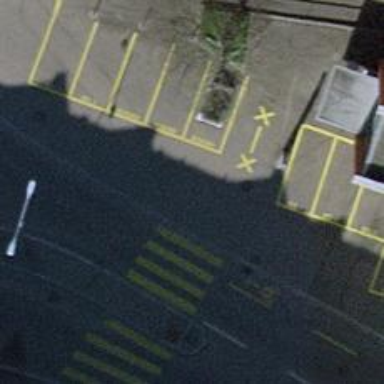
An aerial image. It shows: Kerb serving as barrier.